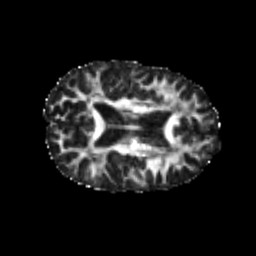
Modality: FA
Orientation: axial
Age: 21
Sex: male
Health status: healthy
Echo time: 0.074 s